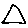
Label: triangle